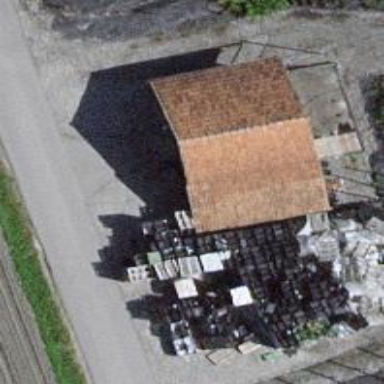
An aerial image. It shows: Shed building.